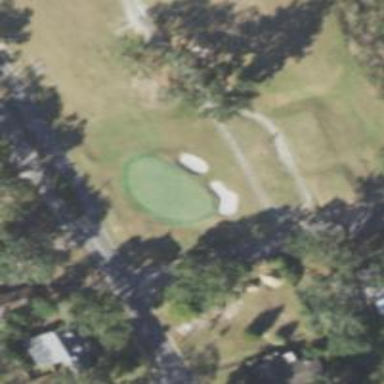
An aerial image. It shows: View of golf hole.